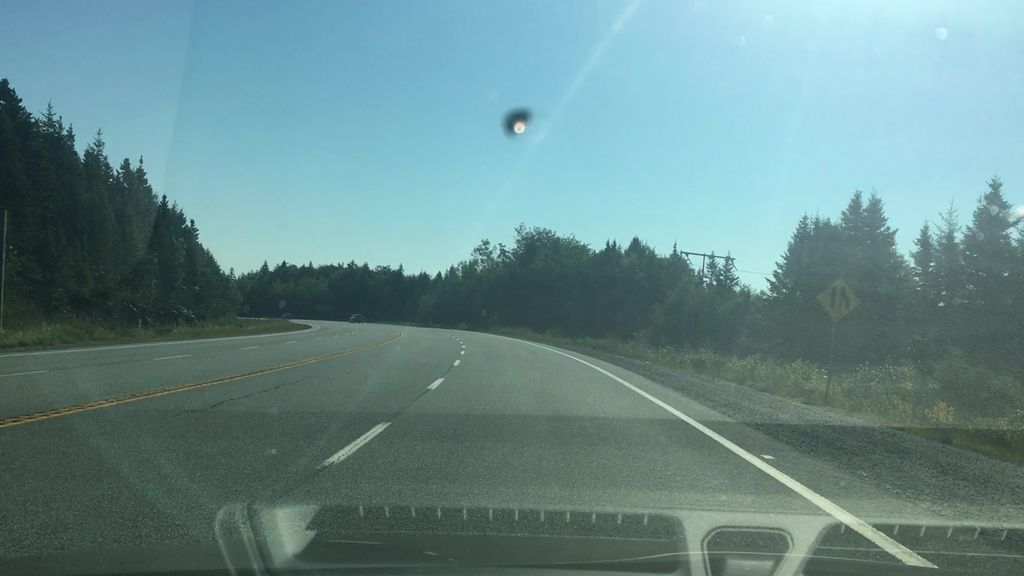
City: halifax